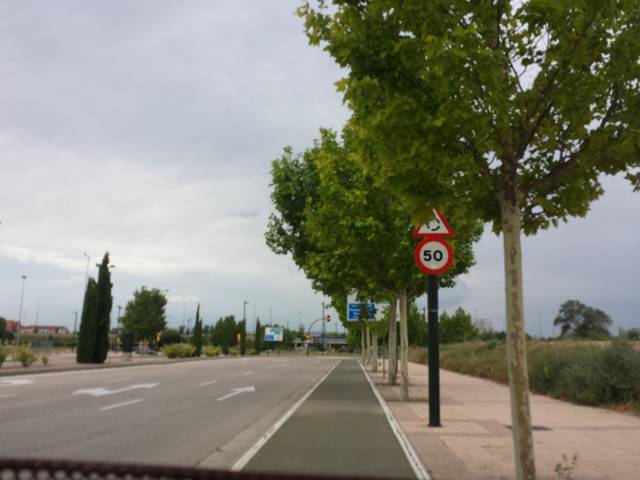
Region: Spain
Coordinates: 41.683, -0.8981